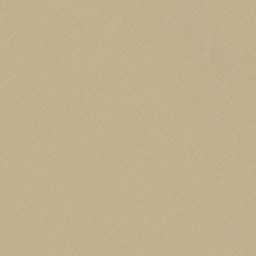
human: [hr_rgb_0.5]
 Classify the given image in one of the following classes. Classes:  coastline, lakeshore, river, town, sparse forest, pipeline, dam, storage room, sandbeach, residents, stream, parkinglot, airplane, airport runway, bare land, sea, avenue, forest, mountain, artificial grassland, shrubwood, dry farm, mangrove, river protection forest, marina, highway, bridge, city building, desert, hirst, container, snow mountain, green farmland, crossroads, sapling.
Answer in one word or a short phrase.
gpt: desert